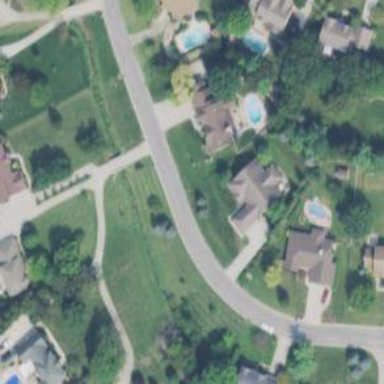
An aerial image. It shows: Shared driveway designated as service road.